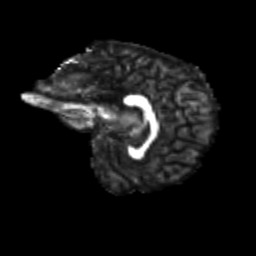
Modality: FA
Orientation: sagittal
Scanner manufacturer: siemens
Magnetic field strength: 3 T
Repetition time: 9.2 s
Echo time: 0.084 s